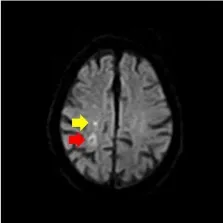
(A,B) Brain diffusion weighted imaging and apparent diffusion coefficient, revealing acute ischemic stroke (pointed by yellow arrow) and subacute ischemic stroke (pointed by red arrow) involving the right centrum semiovale.
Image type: radiology (mri)